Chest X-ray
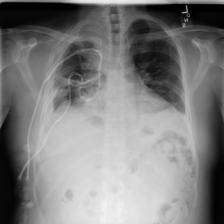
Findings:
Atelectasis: negative
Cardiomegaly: negative
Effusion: positive
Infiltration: negative
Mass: negative
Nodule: negative
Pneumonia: negative
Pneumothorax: negative
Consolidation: negative
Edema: negative
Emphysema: negative
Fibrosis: negative
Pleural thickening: negative
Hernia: negative